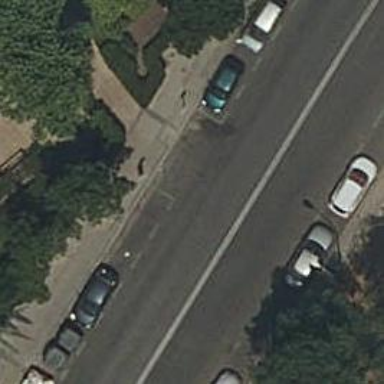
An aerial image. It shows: Footway surfaced with paving stones.